Question: My computer very often (every 15~30 mins) pauses itself, especially when I am using SQL Server Management Studio 2008 or Visual Studio 2010. By "pause", I mean the mouse cursor becomes the "wait" status for like 10 seconds without I taking any heavy-lifting actions on the computer. I don't think the machine capacity is the bottleneck here, but here is the spec:

I suspect (without much confidence) maybe some sort of cache location is set on a remote location, as I see HOMEDRIVE=H:, where H: is not a physical drive on my machine but a virtual drive on the cloud which probably lives in one of our company data centers in another city.
Could anyone share some thoughts on what might be causing the "pause" problem?
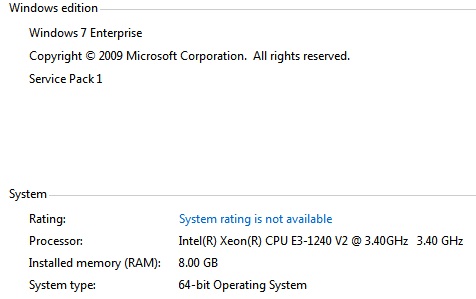
Answer: Just going to throw out some suggestions here , based on what I've encountered in my enterprise dev environment.
Check in VS Tools -> Options -> Environment -> AutoRecover . Try turning Autorecover off and see if the lockup continues to happen.
Check under 'import and export settings' in the same location. are your VS settings being saved on the local drive, or a network drive somewhere? If it's a network drive, change it to a directory on one of your local drives (preferably your SSD if you have one)
Check under Debugging -> Symbols, try unchecking the 'microsoft symbol servers' from the list of .pdb locations.
Check in event viewer under Application events, to see if there is anything interesting (exceptions) happening at the exact time of your lockup.
Monitor running processes using your task manager or something with more options like sysinternals Process Explorer utility.